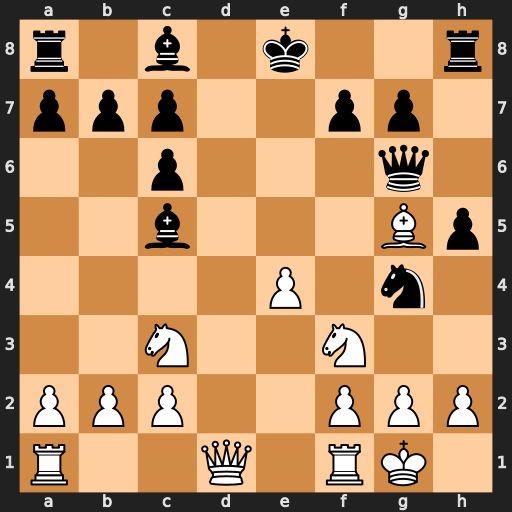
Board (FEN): r1b1k2r/ppp2pp1/2p3q1/2b3Bp/4P1n1/2N2N2/PPP2PPP/R2Q1RK1
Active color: w
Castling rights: kq
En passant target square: -
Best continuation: Qd8#